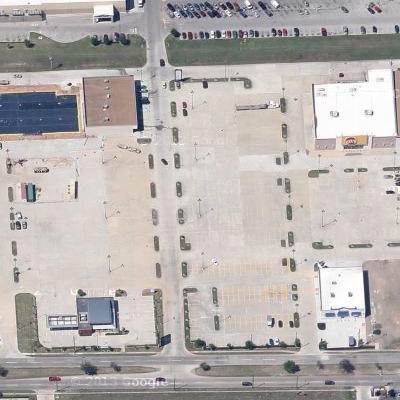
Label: Parking